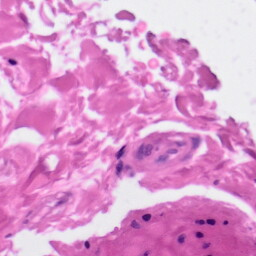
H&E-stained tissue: Skin